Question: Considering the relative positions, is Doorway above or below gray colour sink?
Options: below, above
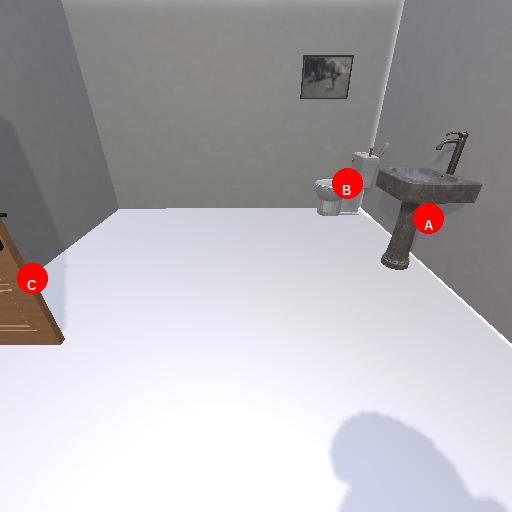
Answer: below